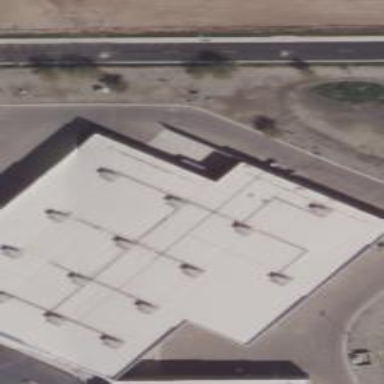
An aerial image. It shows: Building.